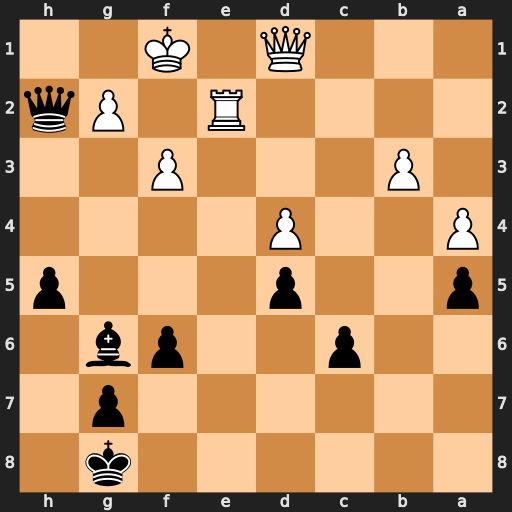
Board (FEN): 6k1/6p1/2p2pb1/p2p3p/P2P4/1P3P2/4R1Pq/3Q1K2
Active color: b
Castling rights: -
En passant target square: -
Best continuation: Qh1+ Kf2 Qxd1